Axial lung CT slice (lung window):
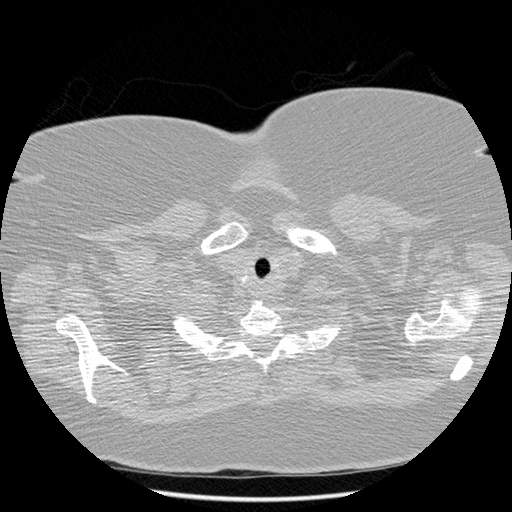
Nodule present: no